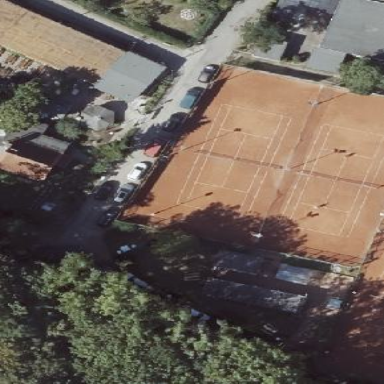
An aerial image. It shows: Clay tennis court on pitch.